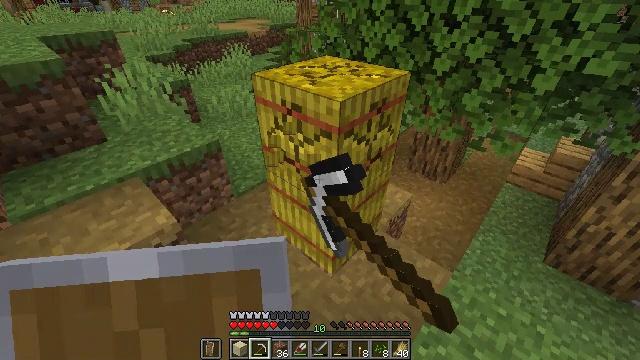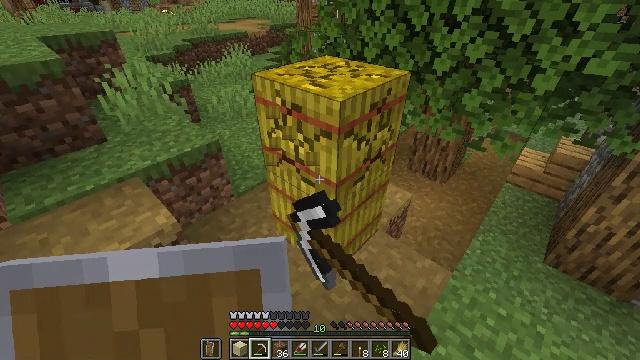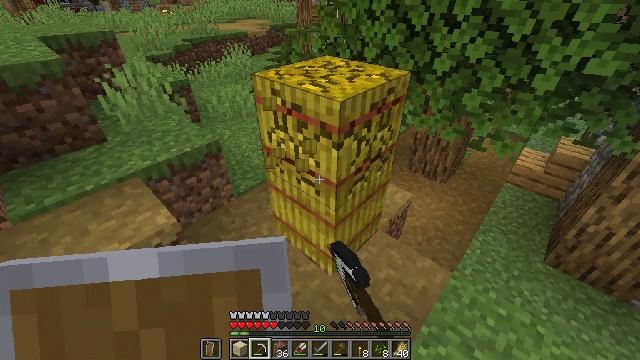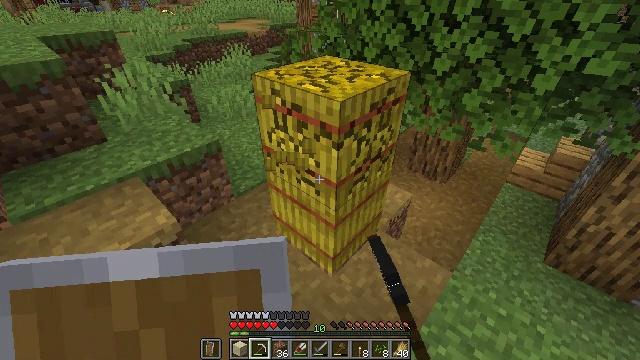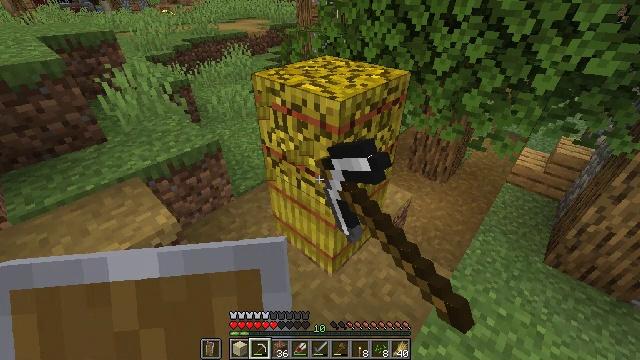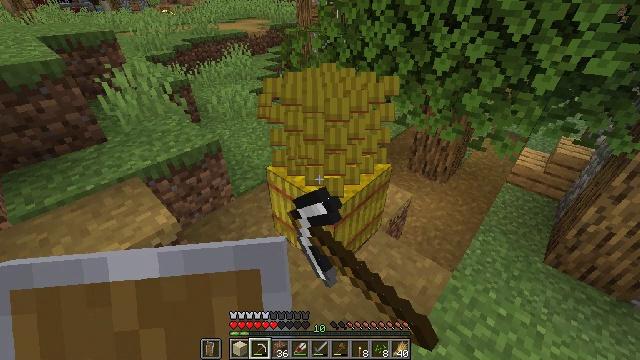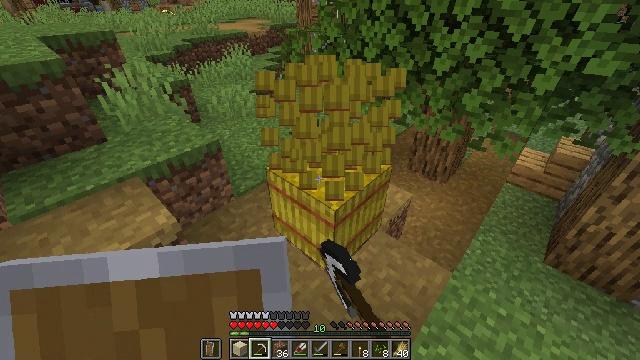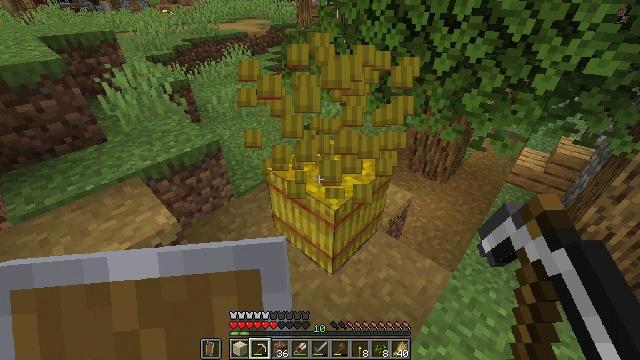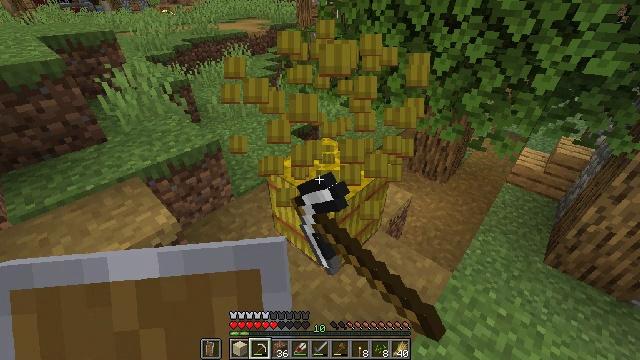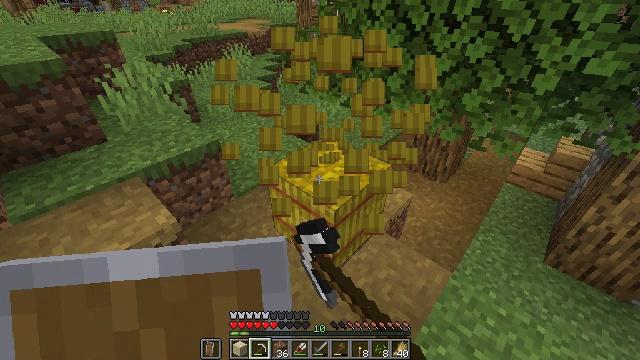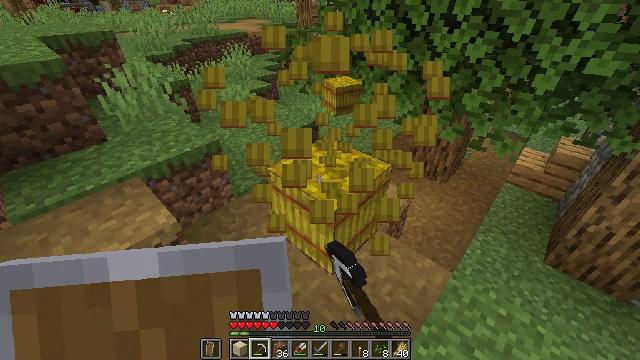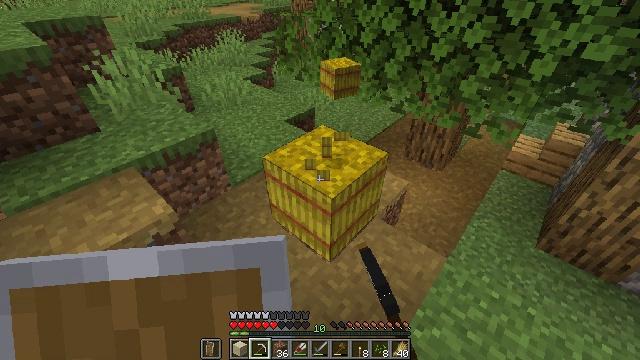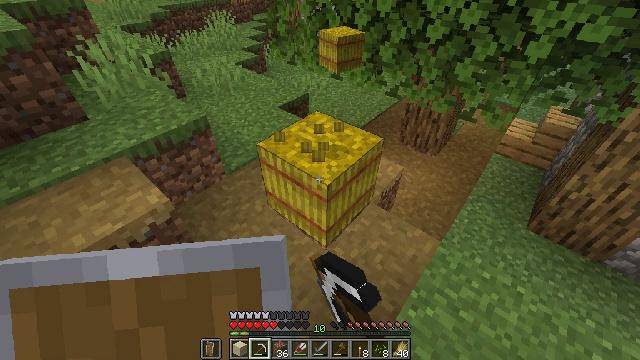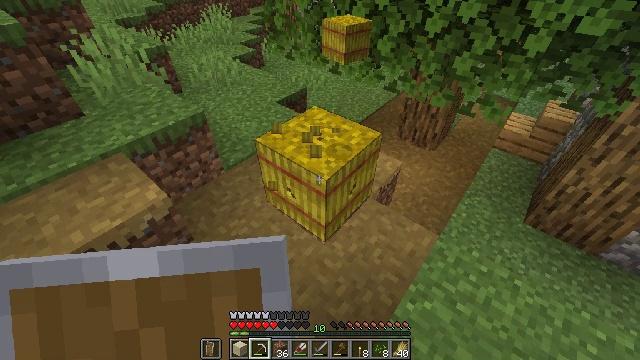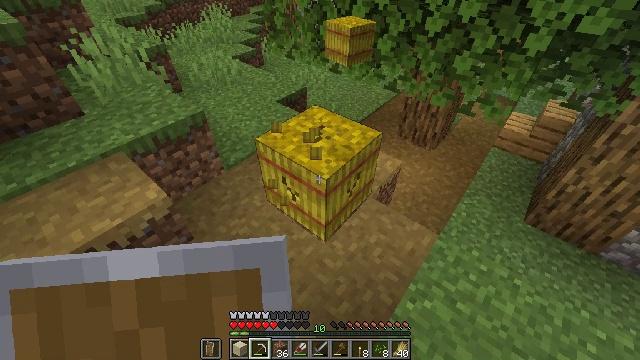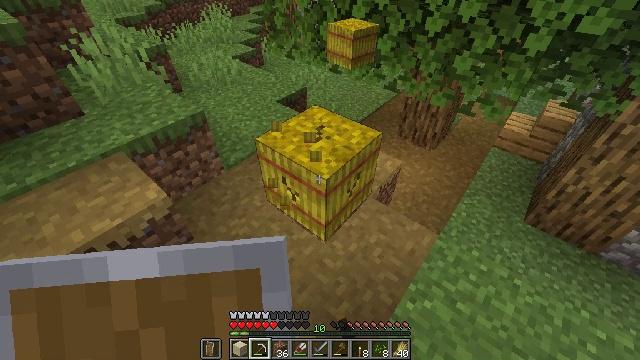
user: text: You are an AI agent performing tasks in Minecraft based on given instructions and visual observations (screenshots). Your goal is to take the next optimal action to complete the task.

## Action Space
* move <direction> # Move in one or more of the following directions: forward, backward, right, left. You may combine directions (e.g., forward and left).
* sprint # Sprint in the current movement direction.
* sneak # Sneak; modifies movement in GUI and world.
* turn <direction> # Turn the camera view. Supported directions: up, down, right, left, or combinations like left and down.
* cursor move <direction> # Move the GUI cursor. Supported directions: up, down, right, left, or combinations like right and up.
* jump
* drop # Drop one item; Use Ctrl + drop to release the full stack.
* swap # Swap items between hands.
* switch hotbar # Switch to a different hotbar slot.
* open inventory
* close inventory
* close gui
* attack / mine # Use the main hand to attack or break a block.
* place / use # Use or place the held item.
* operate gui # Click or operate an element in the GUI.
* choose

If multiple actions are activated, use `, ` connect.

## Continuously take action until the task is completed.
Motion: motion action
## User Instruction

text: Gather hay blocks from the farm.
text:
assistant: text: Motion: attack / mine
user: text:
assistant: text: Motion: attack / mine
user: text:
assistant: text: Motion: attack / mine
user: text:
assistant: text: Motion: attack / mine
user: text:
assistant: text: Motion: attack / mine
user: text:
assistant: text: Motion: attack / mine
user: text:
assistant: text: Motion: attack / mine
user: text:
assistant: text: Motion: attack / mine
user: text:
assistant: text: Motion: attack / mine
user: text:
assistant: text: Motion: attack / mine
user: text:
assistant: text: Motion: turn down, attack / mine
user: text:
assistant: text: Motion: turn right and down, attack / mine
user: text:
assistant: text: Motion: turn down, attack / mine
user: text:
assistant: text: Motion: attack / mine
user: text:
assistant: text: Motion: attack / mine
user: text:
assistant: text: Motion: attack / mine
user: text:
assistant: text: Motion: attack / mine
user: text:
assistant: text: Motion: attack / mine
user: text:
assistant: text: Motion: attack / mine
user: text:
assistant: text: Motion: attack / mine
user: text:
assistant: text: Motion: attack / mine
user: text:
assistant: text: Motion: attack / mine
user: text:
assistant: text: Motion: attack / mine
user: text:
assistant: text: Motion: attack / mine
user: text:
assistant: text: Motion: attack / mine
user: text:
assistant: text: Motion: attack / mine
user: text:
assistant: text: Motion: move forward, attack / mine
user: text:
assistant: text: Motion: move forward, attack / mine
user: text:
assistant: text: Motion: move forward, attack / mine
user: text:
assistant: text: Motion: move forward, attack / mine